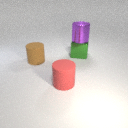
large green metal cube behind large brown rubber cylinder